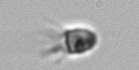
Label: Balanion